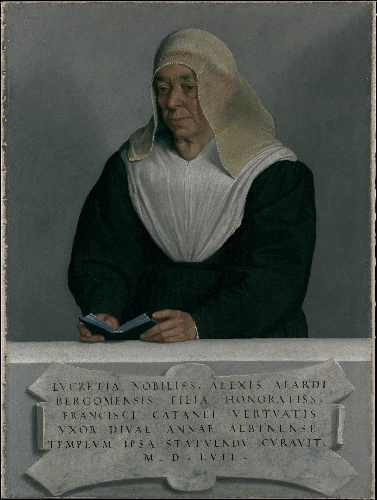
Title: Lucrezia Agliardi Vertova (1490?–1558)
Artist: Giovanni Battista Moroni
Artist bio: Italian, Albino, no later than 1524–1578 Albino
Date: 1557
Object type: Painting
Classification: Paintings
Medium: Oil on canvas
Dimensions: 36 x 27 in. (91.4 x 68.6 cm)
Department: European Paintings
Credit line: Theodore M. Davis Collection, Bequest of Theodore M. Davis, 1915
Accession year: 1930
Repository: Metropolitan Museum of Art, New York, NY
Tags: Portraits|Women